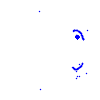
Particle: pion